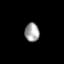
Tissue: lung
Cell type: Endothelial cells
Senescence score: 0.6215
Nuclear area (px): 269
Mean DAPI intensity: 160.071